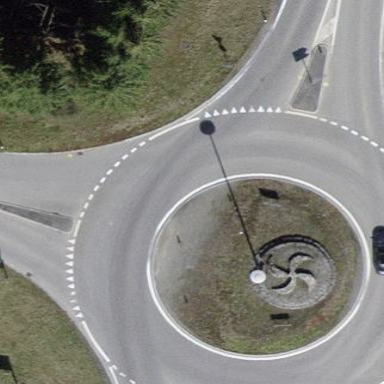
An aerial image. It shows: Primary highway intersecting roundabout.